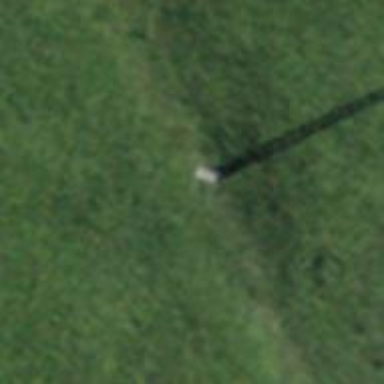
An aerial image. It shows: Power pole.